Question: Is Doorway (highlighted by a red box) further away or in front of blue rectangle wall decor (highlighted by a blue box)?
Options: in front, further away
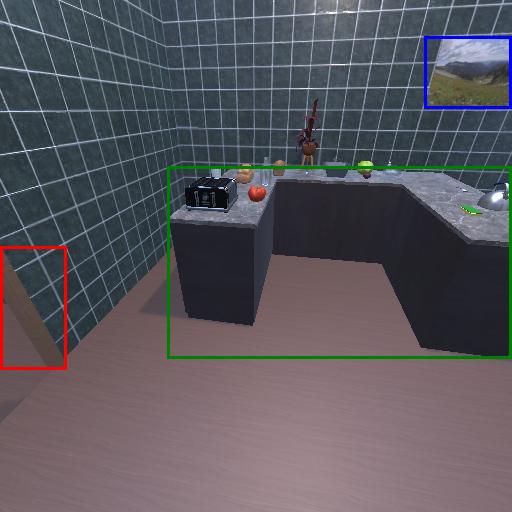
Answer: in front